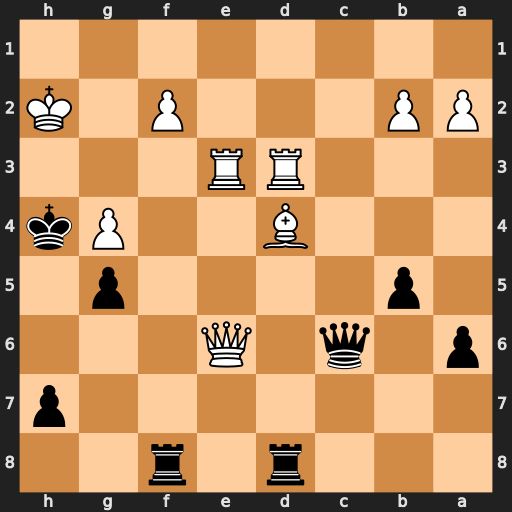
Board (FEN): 3r1r2/7p/p1q1Q3/1p4p1/3B2Pk/3RR3/PP3P1K/8
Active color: b
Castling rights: -
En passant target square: -
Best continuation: Rxf2+ Kg1 Qg2#